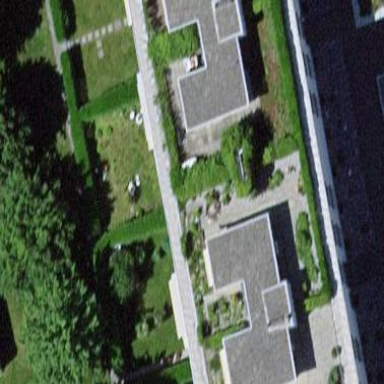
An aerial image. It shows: View of apartment building.